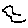
Label: bird